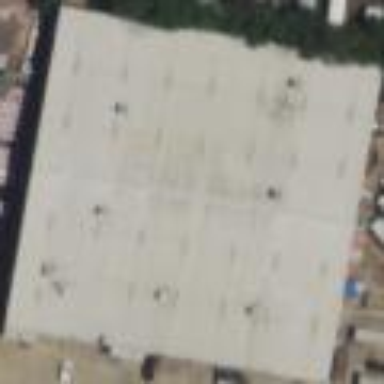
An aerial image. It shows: Warehouse building.